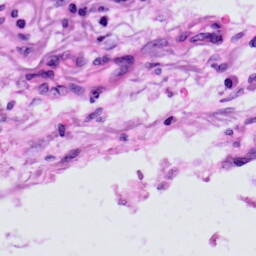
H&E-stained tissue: Skin